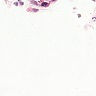
Metastatic tissue present: no